Question: I have created three divs in my R Shiny App and need to add buttons inside those divs. If I try a usual HTML approach I would do something like this:

'''
div("Here is some text inside the div", style = "color:green; font-size:20px; background-color: white; border: 1px solid #ccc; border-radius: 3px; margin: 10px 0; padding: 10px; width: 700px", <input type='submit' value='Dismiss'/>)
'''
but this obviously fails because divs are done differently than regular html in R Shiny.
How can I get 2 buttons inside my div (like the image) in R Shiny App?
Thanks,
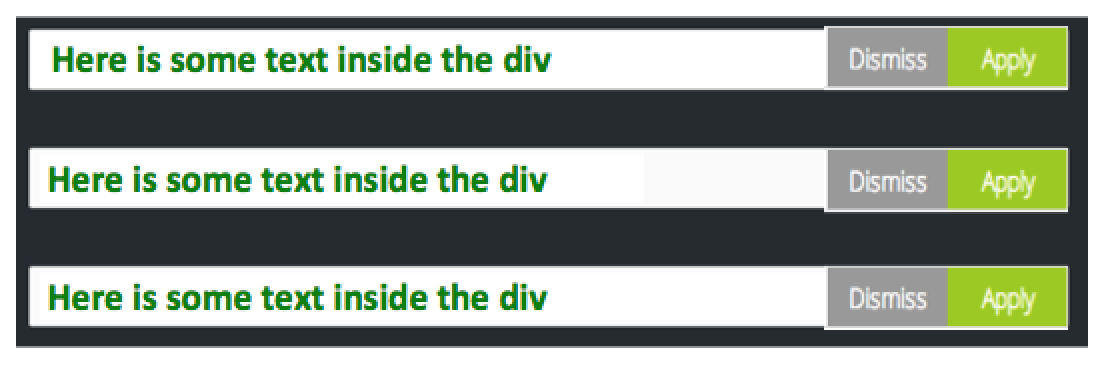
Answer: You can use the 'HTML()' function to render regular HTML. Or you can use the 'shiny::tags' variable to create any valid HTML tag a la
'''
div("Somee text", style="someStyle",
tags$input(type="submit", value="Dismiss")
)
'''
I find that Shiny-ifying all the UI code ends up being cleaner than mixing and matching HTML and Shiny functions.